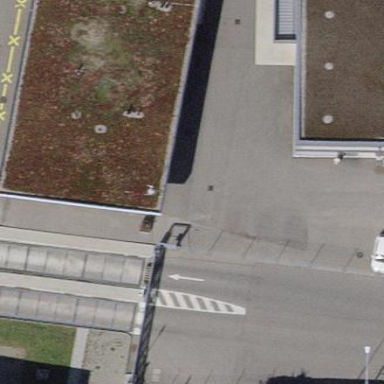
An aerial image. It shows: View of roof of building.